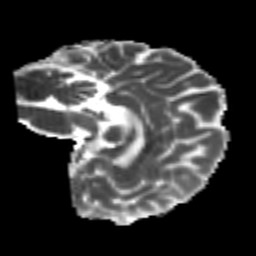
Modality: MD
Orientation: sagittal
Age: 24
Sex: female
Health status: healthy
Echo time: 0.074 s